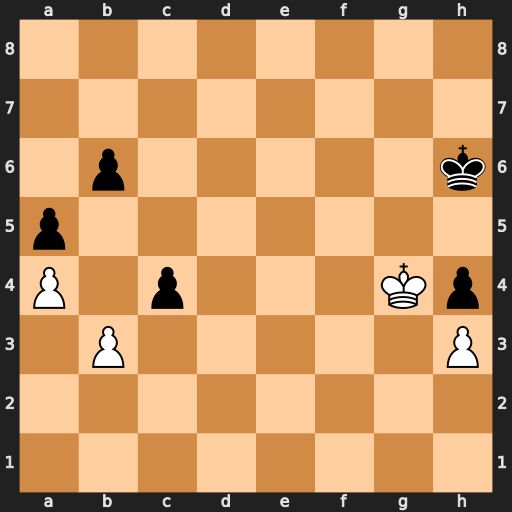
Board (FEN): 8/8/1p5k/p7/P1p3Kp/1P5P/8/8
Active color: w
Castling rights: -
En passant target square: -
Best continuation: bxc4 Kg6 Kxh4